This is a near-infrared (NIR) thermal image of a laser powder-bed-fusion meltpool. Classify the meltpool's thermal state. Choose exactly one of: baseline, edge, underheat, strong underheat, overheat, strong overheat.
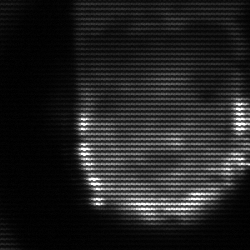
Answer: baseline